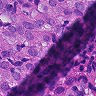
Metastatic tissue present: yes